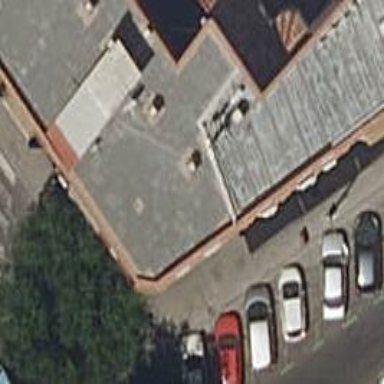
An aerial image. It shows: Furniture shop.